Question: I have this code for a simple alert dialog which looks like this.

Here is my code:
'''
private boolean toggle;
//an onCreate method here
public boolean onOptionsItemSelected(MenuItem item) {
switch (item.getItemId()) {
case R.id.deleteContact:
if (selectedContactIndex == -1){
Context context = getApplicationContext();
CharSequence text = "Please select a contact to delete!";
int duration = Toast.LENGTH_LONG;
Toast toast = Toast.makeText(context, text, duration);
toast.show();
return true;
}
AlertDialog.Builder myAlertDialog = new AlertDialog.Builder(this, AlertDialog.THEME_DEVICE_DEFAULT_DARK);
myAlertDialog.setTitle(" Confirm Contact Deletion");
myAlertDialog.setMessage("Are you sure you want to delete " + Contact.contactList.get(selectedContactIndex).getFullName() + "?");
myAlertDialog.setPositiveButton("Yes", new DialogInterface.OnClickListener() {
public void onClick(DialogInterface arg0, int arg1) {
toggle = true;
}});
myAlertDialog.setNegativeButton("No", new DialogInterface.OnClickListener() {
public void onClick(DialogInterface arg0, int arg1) {
toggle = false;
}});
myAlertDialog.show();
System.out.println(toggle);
if (toggle) {
Contact.contactList.remove(selectedContactIndex);
for (int i = selectedContactIndex; i < Contact.contactList.size(); i++){
Contact.contactList.get(i).setContactNumber(i);
}
Contact.totalContacts--;
selectedContactIndex = -1;
contactsView.invalidateViews();
}
}
'''
So the way I've done it is, I have a boolean named toggle. If they click yes then the boolean is set to true and the if statement will be executed which actually deletes the contact. I've used a system.out.print and checked the log cat, and apparently the toggle variable is false even after I click the yes button.
One hypothesis I have is: The default value of a boolean is false, so maybe the onClick method isn't even assigning anything to toggle. But I don't know how to fix this.
Any help would be appreciated.
EDIT: Thanks for the answers, I put the contact removal logic in the positive button's onClick method and it's working like I want it! The main thing I took from this is to realize that android doesn't always execute linearly.
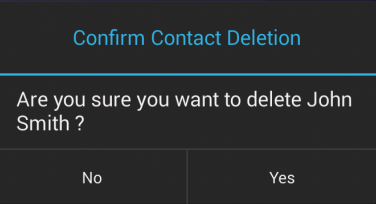
Answer: The actual reason to get 'toggle always false' is that all your function execute simultaneously, that before you do any action on dailog, 'if statment is also execute'.
Solution@ you execute 'if statement' when 'toggle=true' and on 'Yes' click of dialog toggle set to true, so put your 'if statement' on 'yes click' of dialog instead outside.
'''
AlertDialog.Builder myAlertDialog = new AlertDialog.Builder(this, AlertDialog.THEME_DEVICE_DEFAULT_DARK);
myAlertDialog.setTitle(" Confirm Contact Deletion");
myAlertDialog.setMessage("Are you sure you want to delete " + Contact.contactList.get(selectedContactIndex).getFullName() + "?");
myAlertDialog.setPositiveButton("Yes", new DialogInterface.OnClickListener() {
public void onClick(DialogInterface arg0, int arg1) {
//toggle = true;
//Here will be your if statement.
}});
myAlertDialog.setNegativeButton("No", new DialogInterface.OnClickListener() {
public void onClick(DialogInterface arg0, int arg1) {
// toggle = false;
}});
myAlertDialog.show();
System.out.println(toggle);
}
}
'''